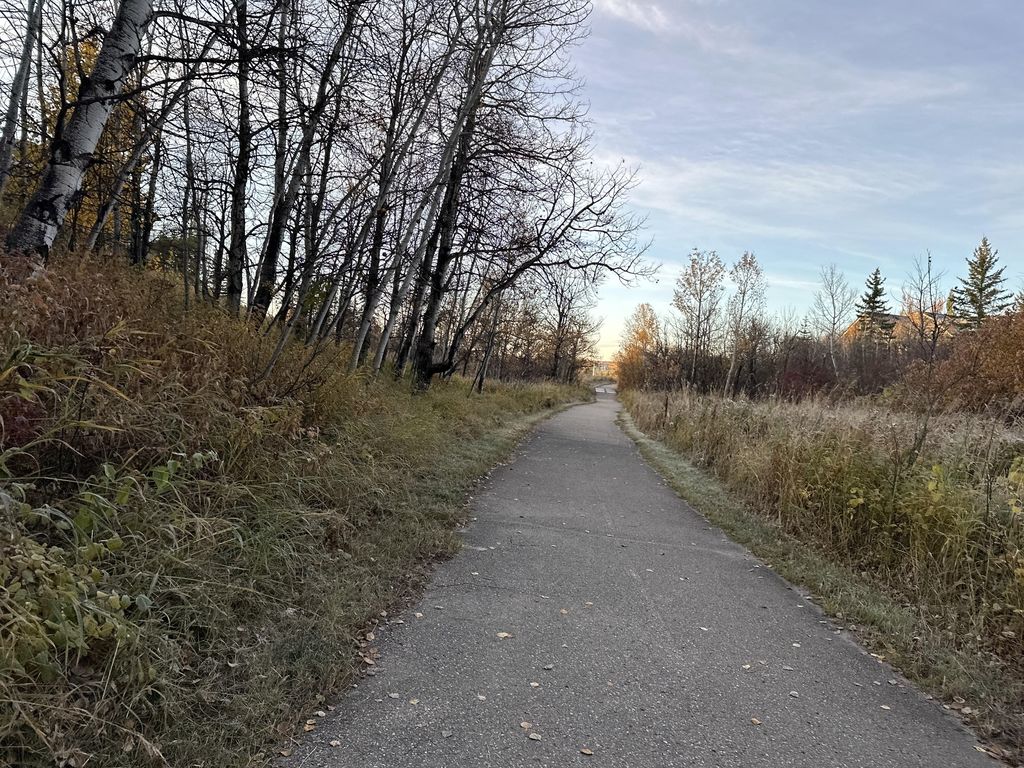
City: calgary